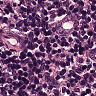
Metastatic tissue present: no